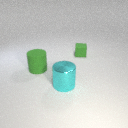
large cyan metal cylinder to the right of large green rubber cylinder